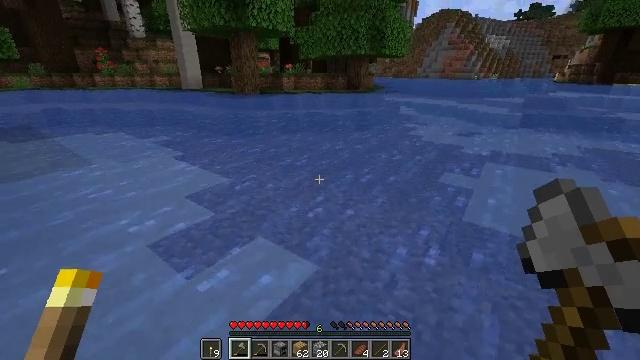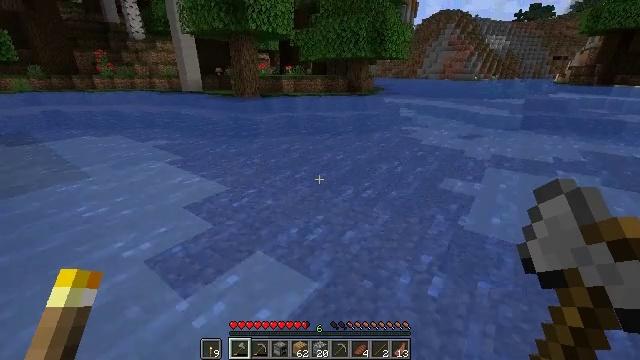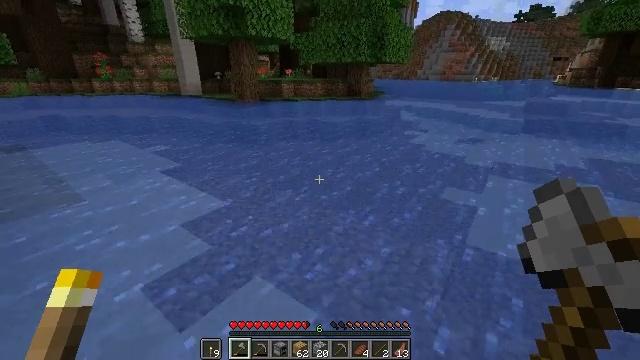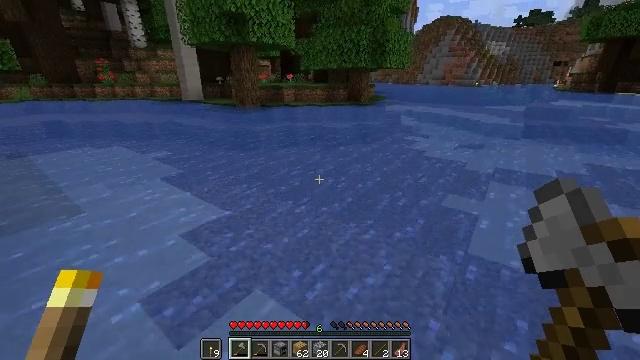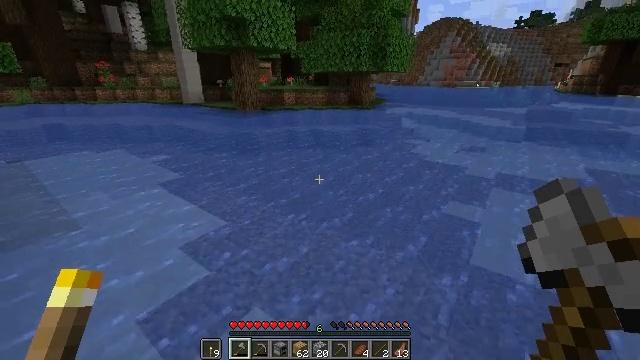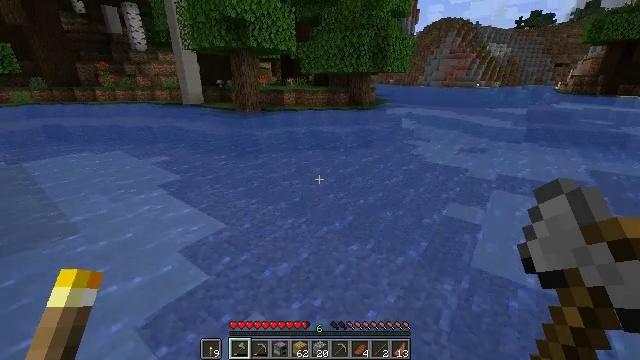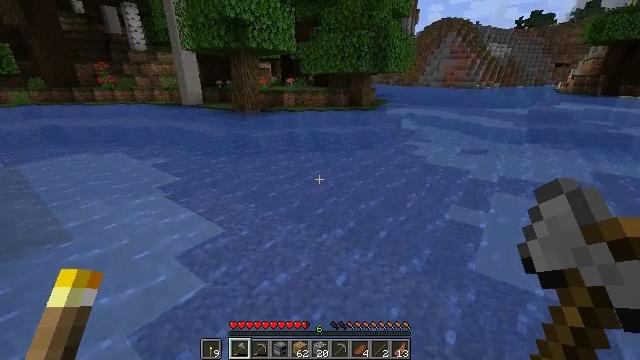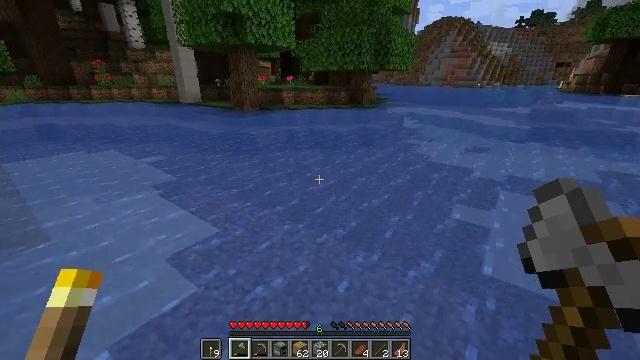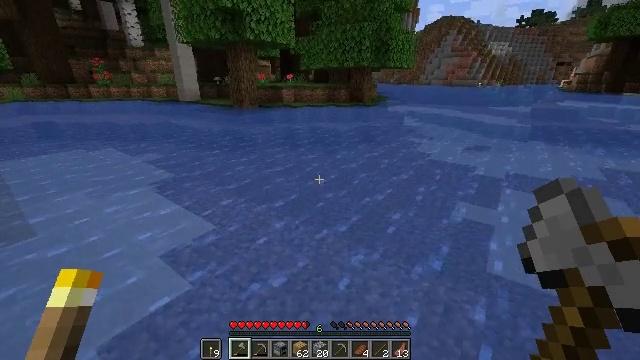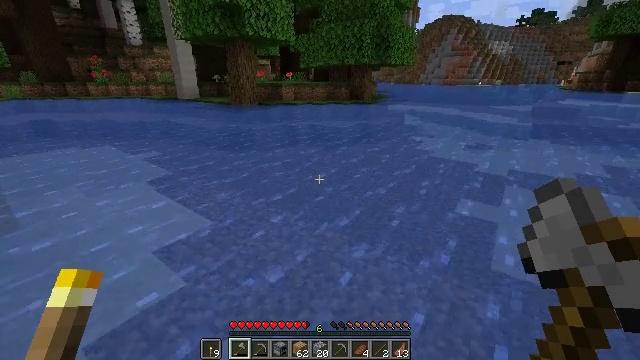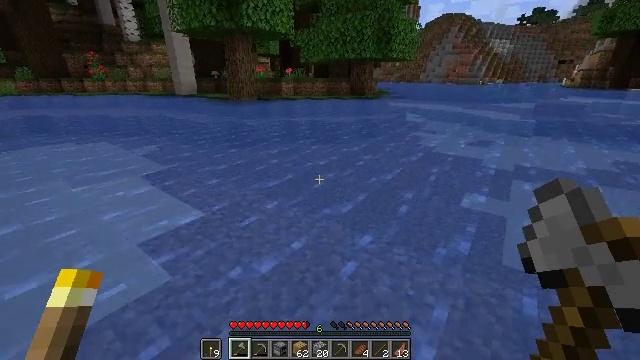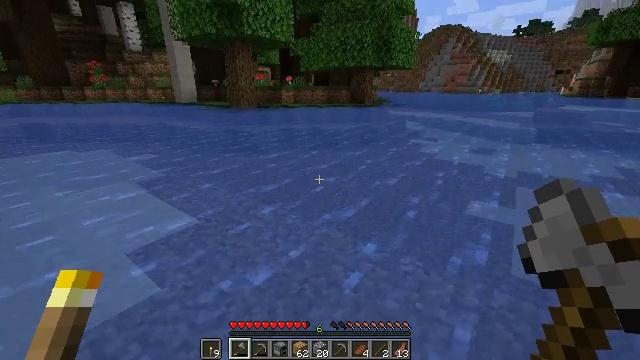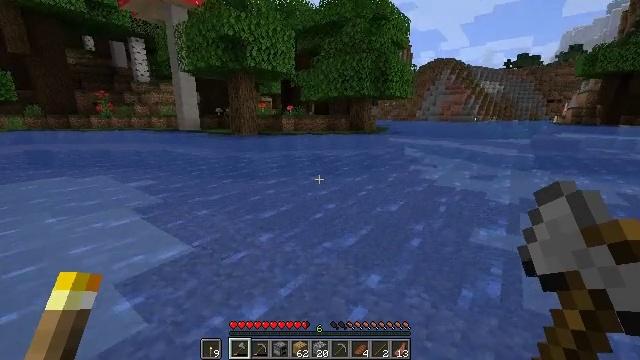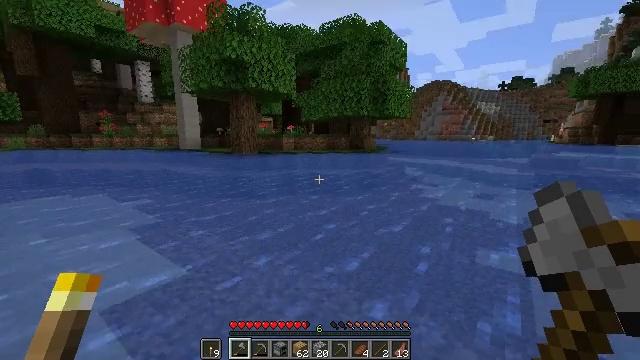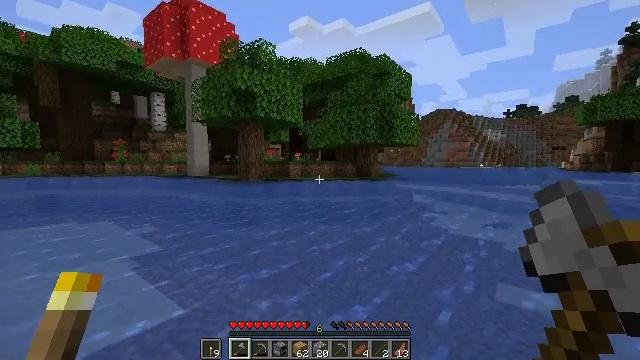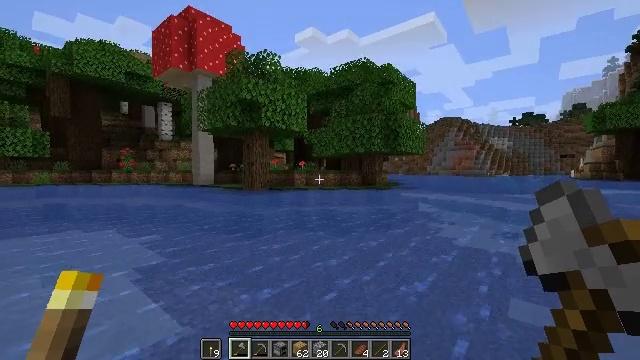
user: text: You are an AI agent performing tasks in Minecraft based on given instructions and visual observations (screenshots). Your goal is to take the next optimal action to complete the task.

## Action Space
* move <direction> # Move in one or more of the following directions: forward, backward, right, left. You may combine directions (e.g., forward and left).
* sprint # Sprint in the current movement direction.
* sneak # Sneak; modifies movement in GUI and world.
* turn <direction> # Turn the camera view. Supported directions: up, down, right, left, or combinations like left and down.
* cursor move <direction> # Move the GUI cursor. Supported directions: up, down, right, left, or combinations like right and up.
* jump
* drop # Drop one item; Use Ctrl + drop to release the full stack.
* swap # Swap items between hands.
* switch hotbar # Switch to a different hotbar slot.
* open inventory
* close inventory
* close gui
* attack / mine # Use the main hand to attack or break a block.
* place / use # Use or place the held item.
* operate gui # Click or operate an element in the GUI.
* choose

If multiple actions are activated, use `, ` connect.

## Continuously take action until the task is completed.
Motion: motion action
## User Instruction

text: Harvest the brown mushroom.
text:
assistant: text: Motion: move forward, jump
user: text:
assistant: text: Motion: move forward, jump
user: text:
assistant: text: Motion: move forward, jump
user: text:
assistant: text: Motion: move forward, jump
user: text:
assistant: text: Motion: move forward, jump
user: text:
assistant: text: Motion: move forward, jump
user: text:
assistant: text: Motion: move forward, jump
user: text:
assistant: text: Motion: move forward, jump
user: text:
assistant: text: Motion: move forward, jump
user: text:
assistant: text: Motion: move forward, jump
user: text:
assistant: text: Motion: move forward, turn up, jump
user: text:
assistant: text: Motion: move forward, turn up, jump
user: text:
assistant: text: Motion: move forward, turn up, jump
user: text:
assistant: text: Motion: move forward, turn left and up, jump
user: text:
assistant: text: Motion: move forward, turn left and up, jump
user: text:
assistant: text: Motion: move forward, jump
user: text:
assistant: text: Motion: move forward, jump
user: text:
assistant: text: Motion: move forward, jump
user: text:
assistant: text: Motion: move forward, jump
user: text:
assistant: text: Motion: move forward, jump
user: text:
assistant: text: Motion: move forward, jump
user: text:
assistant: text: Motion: move forward, jump
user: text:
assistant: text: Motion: move forward, jump
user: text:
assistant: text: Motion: move forward, turn left, jump
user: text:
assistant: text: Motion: move forward, turn left, jump
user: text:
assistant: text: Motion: move forward, jump
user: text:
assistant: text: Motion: move forward, turn left, jump
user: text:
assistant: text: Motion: move forward, turn left, jump
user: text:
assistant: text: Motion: move forward, jump
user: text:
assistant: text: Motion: move forward, jump